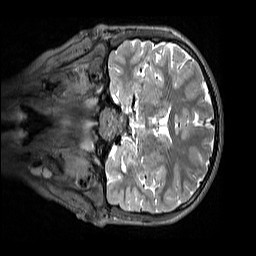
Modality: T2w
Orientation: coronal
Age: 11
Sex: female
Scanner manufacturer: siemens
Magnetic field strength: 3 T
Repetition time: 3.2 s
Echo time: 0.408 s